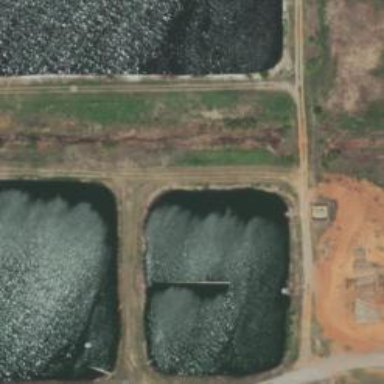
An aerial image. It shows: Covered man-made reservoir.